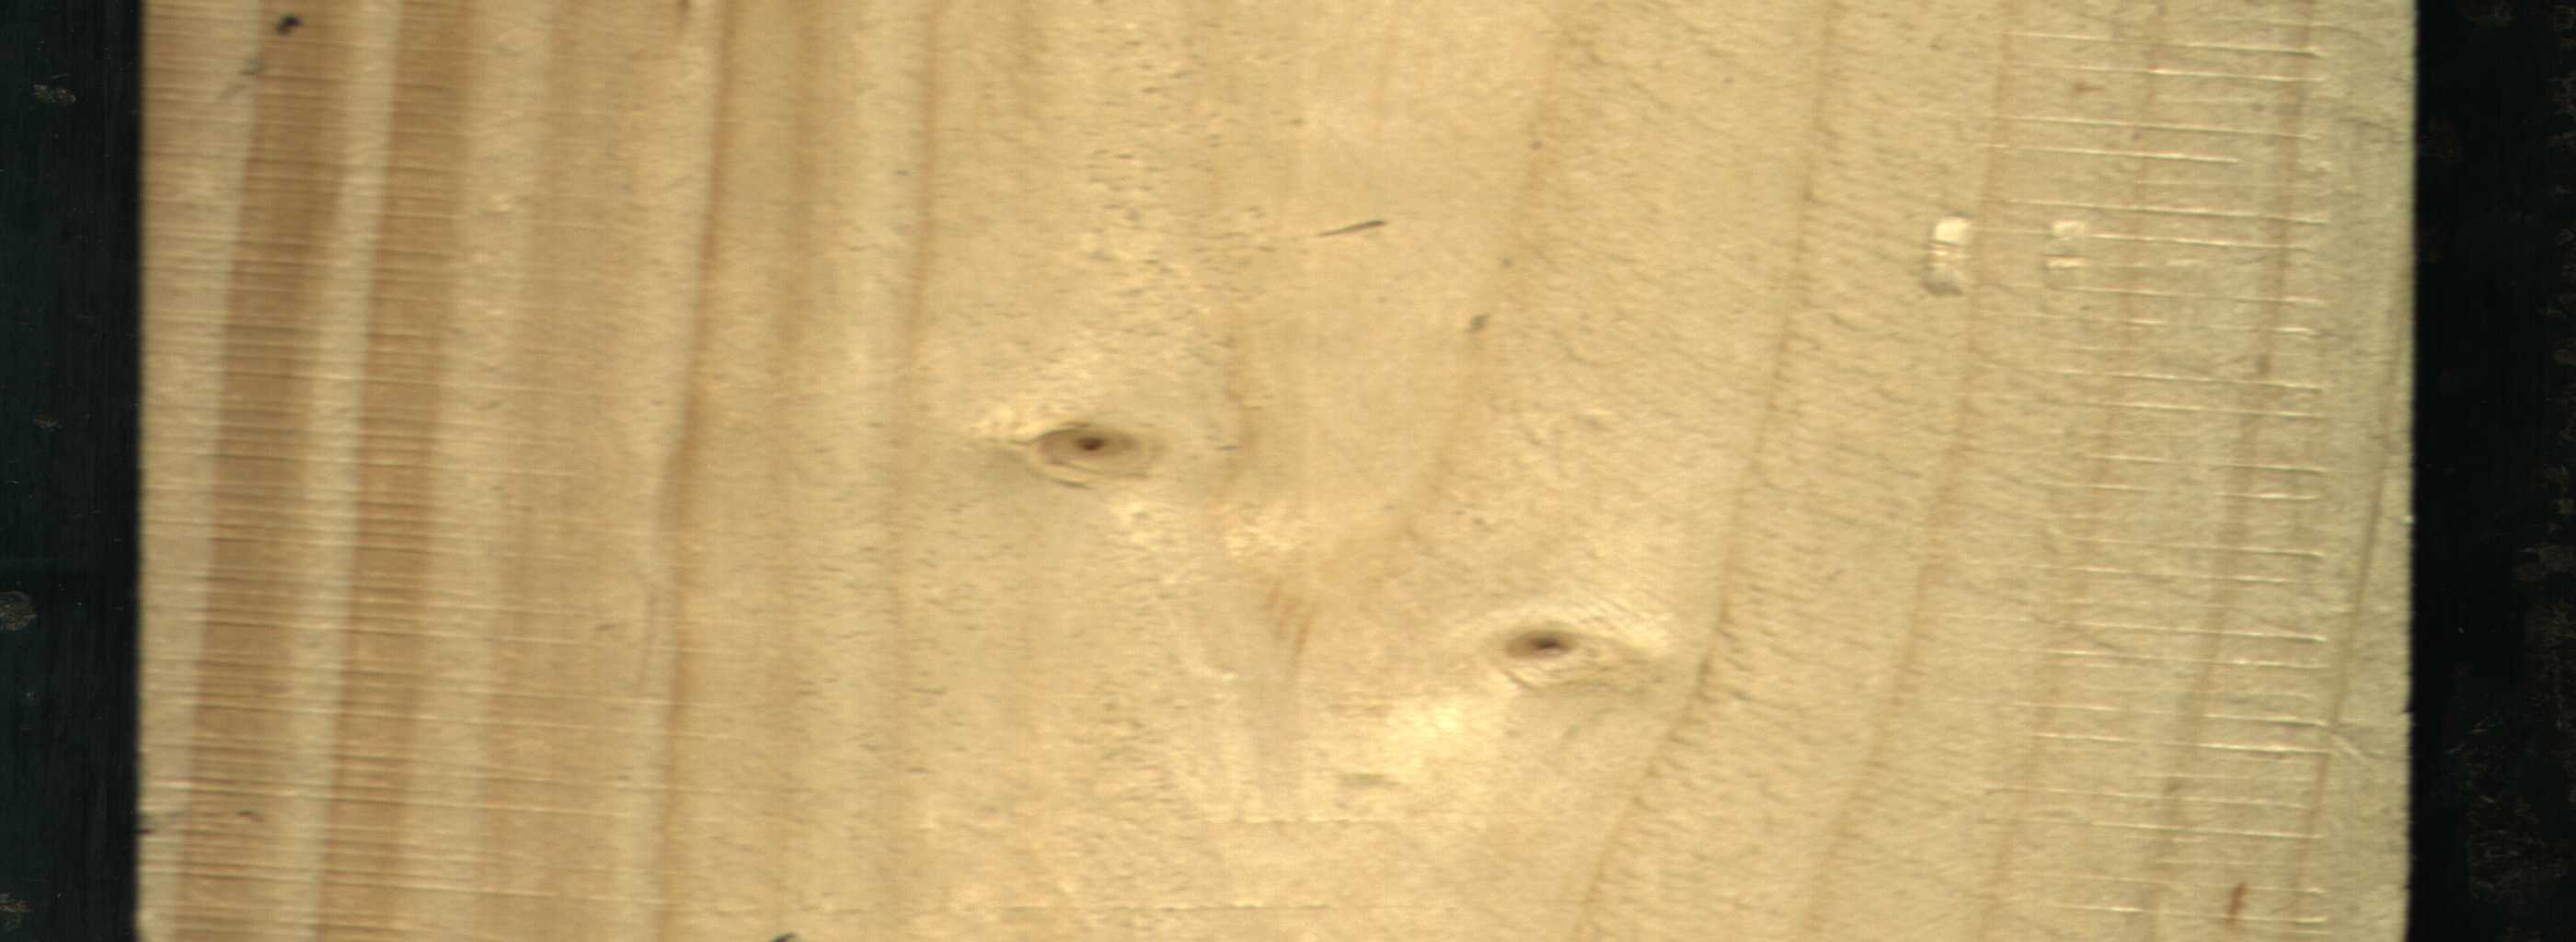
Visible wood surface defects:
Live_Knot
Live_Knot